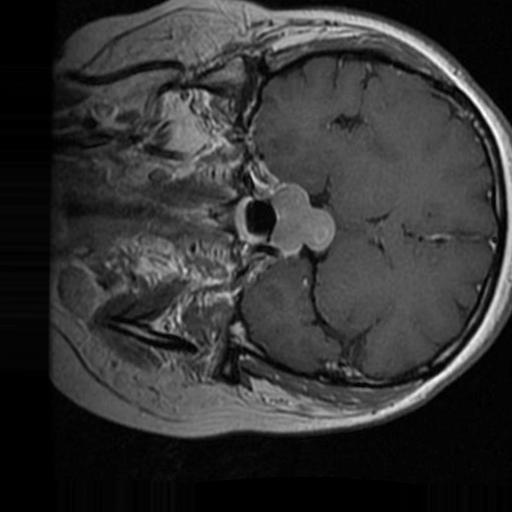
Label: brain_tumor